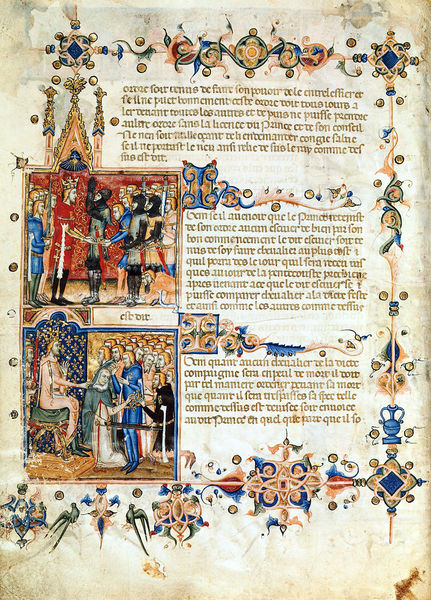
Titel: Die Statuten vom Orden des Heiligen Geistes des Ludwig von Tarent. Paris, Bibliothèque Nationale de France, MS. FR. 4274
Künstler: Christoforo Orimina
Institution: Paris, Bibliothèque Nationale
Schlagwörter: blau, nackt, vogel, frauen, grün, menschen, sitzen, männer, schwarz, rot, muster, ornament, versammlung, blond, stehen, bild, vögel, kirche, gold, blatt, girlande, gotik, krone, ranken, farbig, schrift, farbe, könig, soldaten, thron, ornamente, verzierung, buch, initialen, seite, illustration, text, volk, ritter, armee, rüstung, buchdruck, buchseite, pergament, mittelalter, krönung, huldigung, lilien, bordüren, fraktur, verzierungen, abbildungen, latein, buchmalerei, buchschmuck, kettenhemd, manuskript, uch, illumination, soldten